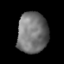
Tissue: lung
Cell type: Epithelial cells
Senescence score: 0.1509
Nuclear area (px): 1211
Mean DAPI intensity: 116.353